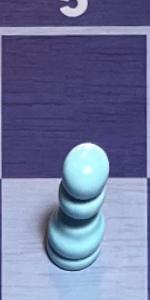
Label: Pawn_White